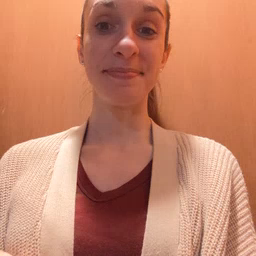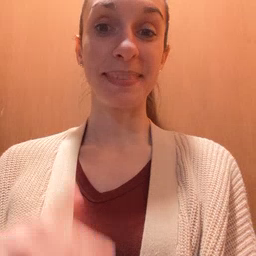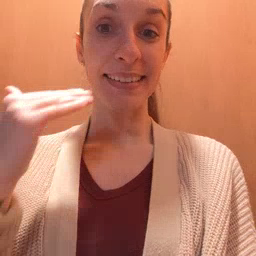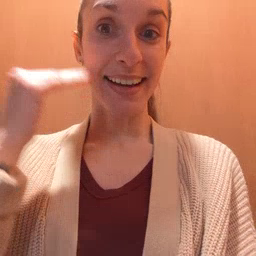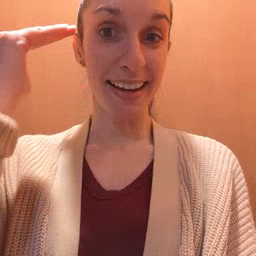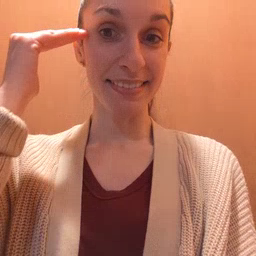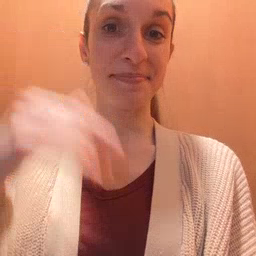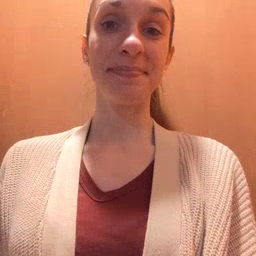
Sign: head